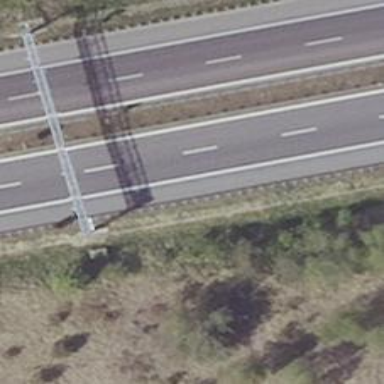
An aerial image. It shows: Asphalt motorway.